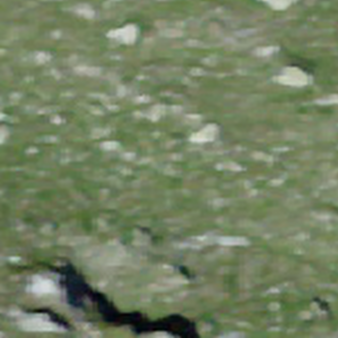
Label: other